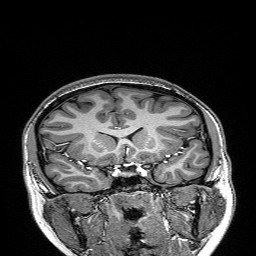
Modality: T1w
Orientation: sagittal